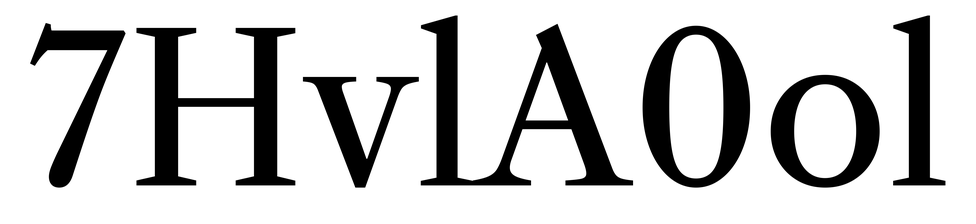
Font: LibreCaslonText_Regular